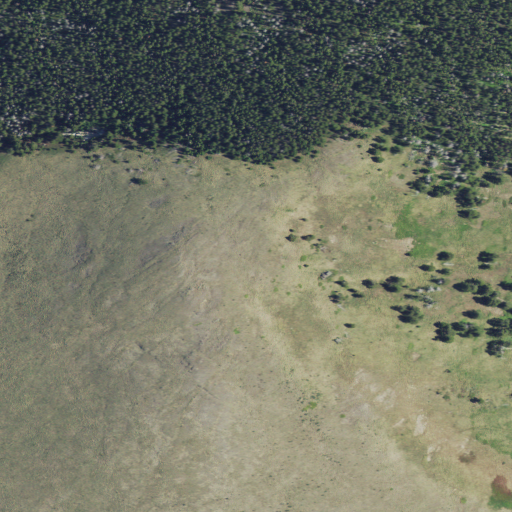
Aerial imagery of mountain in Montana named North Peak containing shrub and evergreen forest